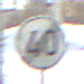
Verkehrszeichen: EndeGeschwindigkeit40
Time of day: MorningAfternoon
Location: Roofed (Suburban)
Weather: PartlyCloudy
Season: Winter
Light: Natural